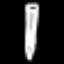
Label: pencil